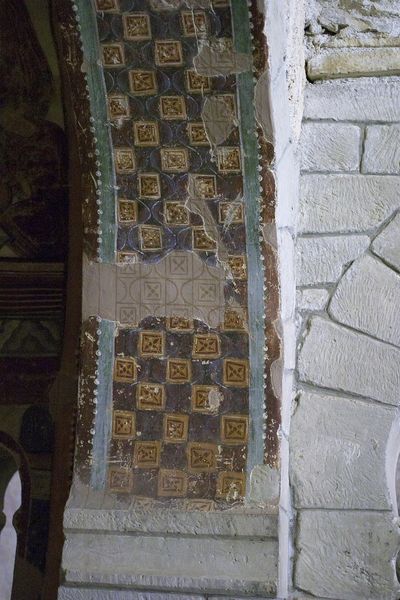
Titel: San Juan de la Pena, Aragón
Standort: Huesca, S. Juan de la Pena (EU - E - Aragonien)
Schlagwörter: blau, weiß, gelb, braun, fenster, grau, türkis, gebäude, rot, muster, ornament, wand, architektur, band, stein, steine, gold, hellblau, bogen, farben, mauer, rundbogen, arch, architecture, blue, white, dunkelblau, old, wall, yellow, detail, durchgang, menschenleer, foto, fugen, reste, ruine, mosaik, quadrate, gemäuer, geometrisch, laibung, putz, stone, fresken, building, decoration, dots, quadrat, statue, bauwerk, ancient, archway, design, square, brick, squares, fresco, paint, contrast, mosaic, abgeblättert, painted, tile, damaged, chipped, buliding, minar, squres, mosaiic - archway - checker board motif, brigg, brigs